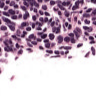
Metastatic tissue present: no